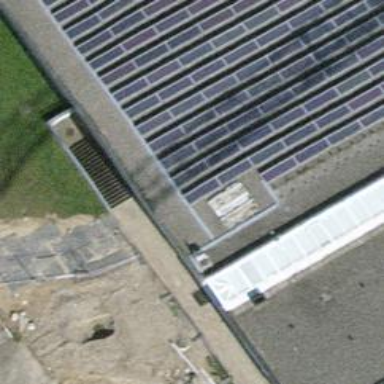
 consisting of solar photovoltaic panels."